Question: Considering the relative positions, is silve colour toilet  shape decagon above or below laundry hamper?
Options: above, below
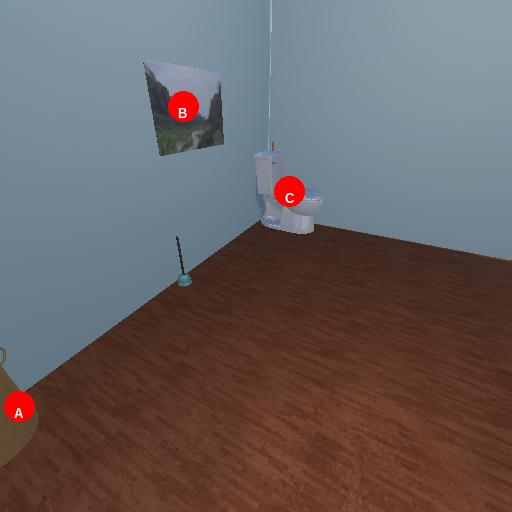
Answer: above